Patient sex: M
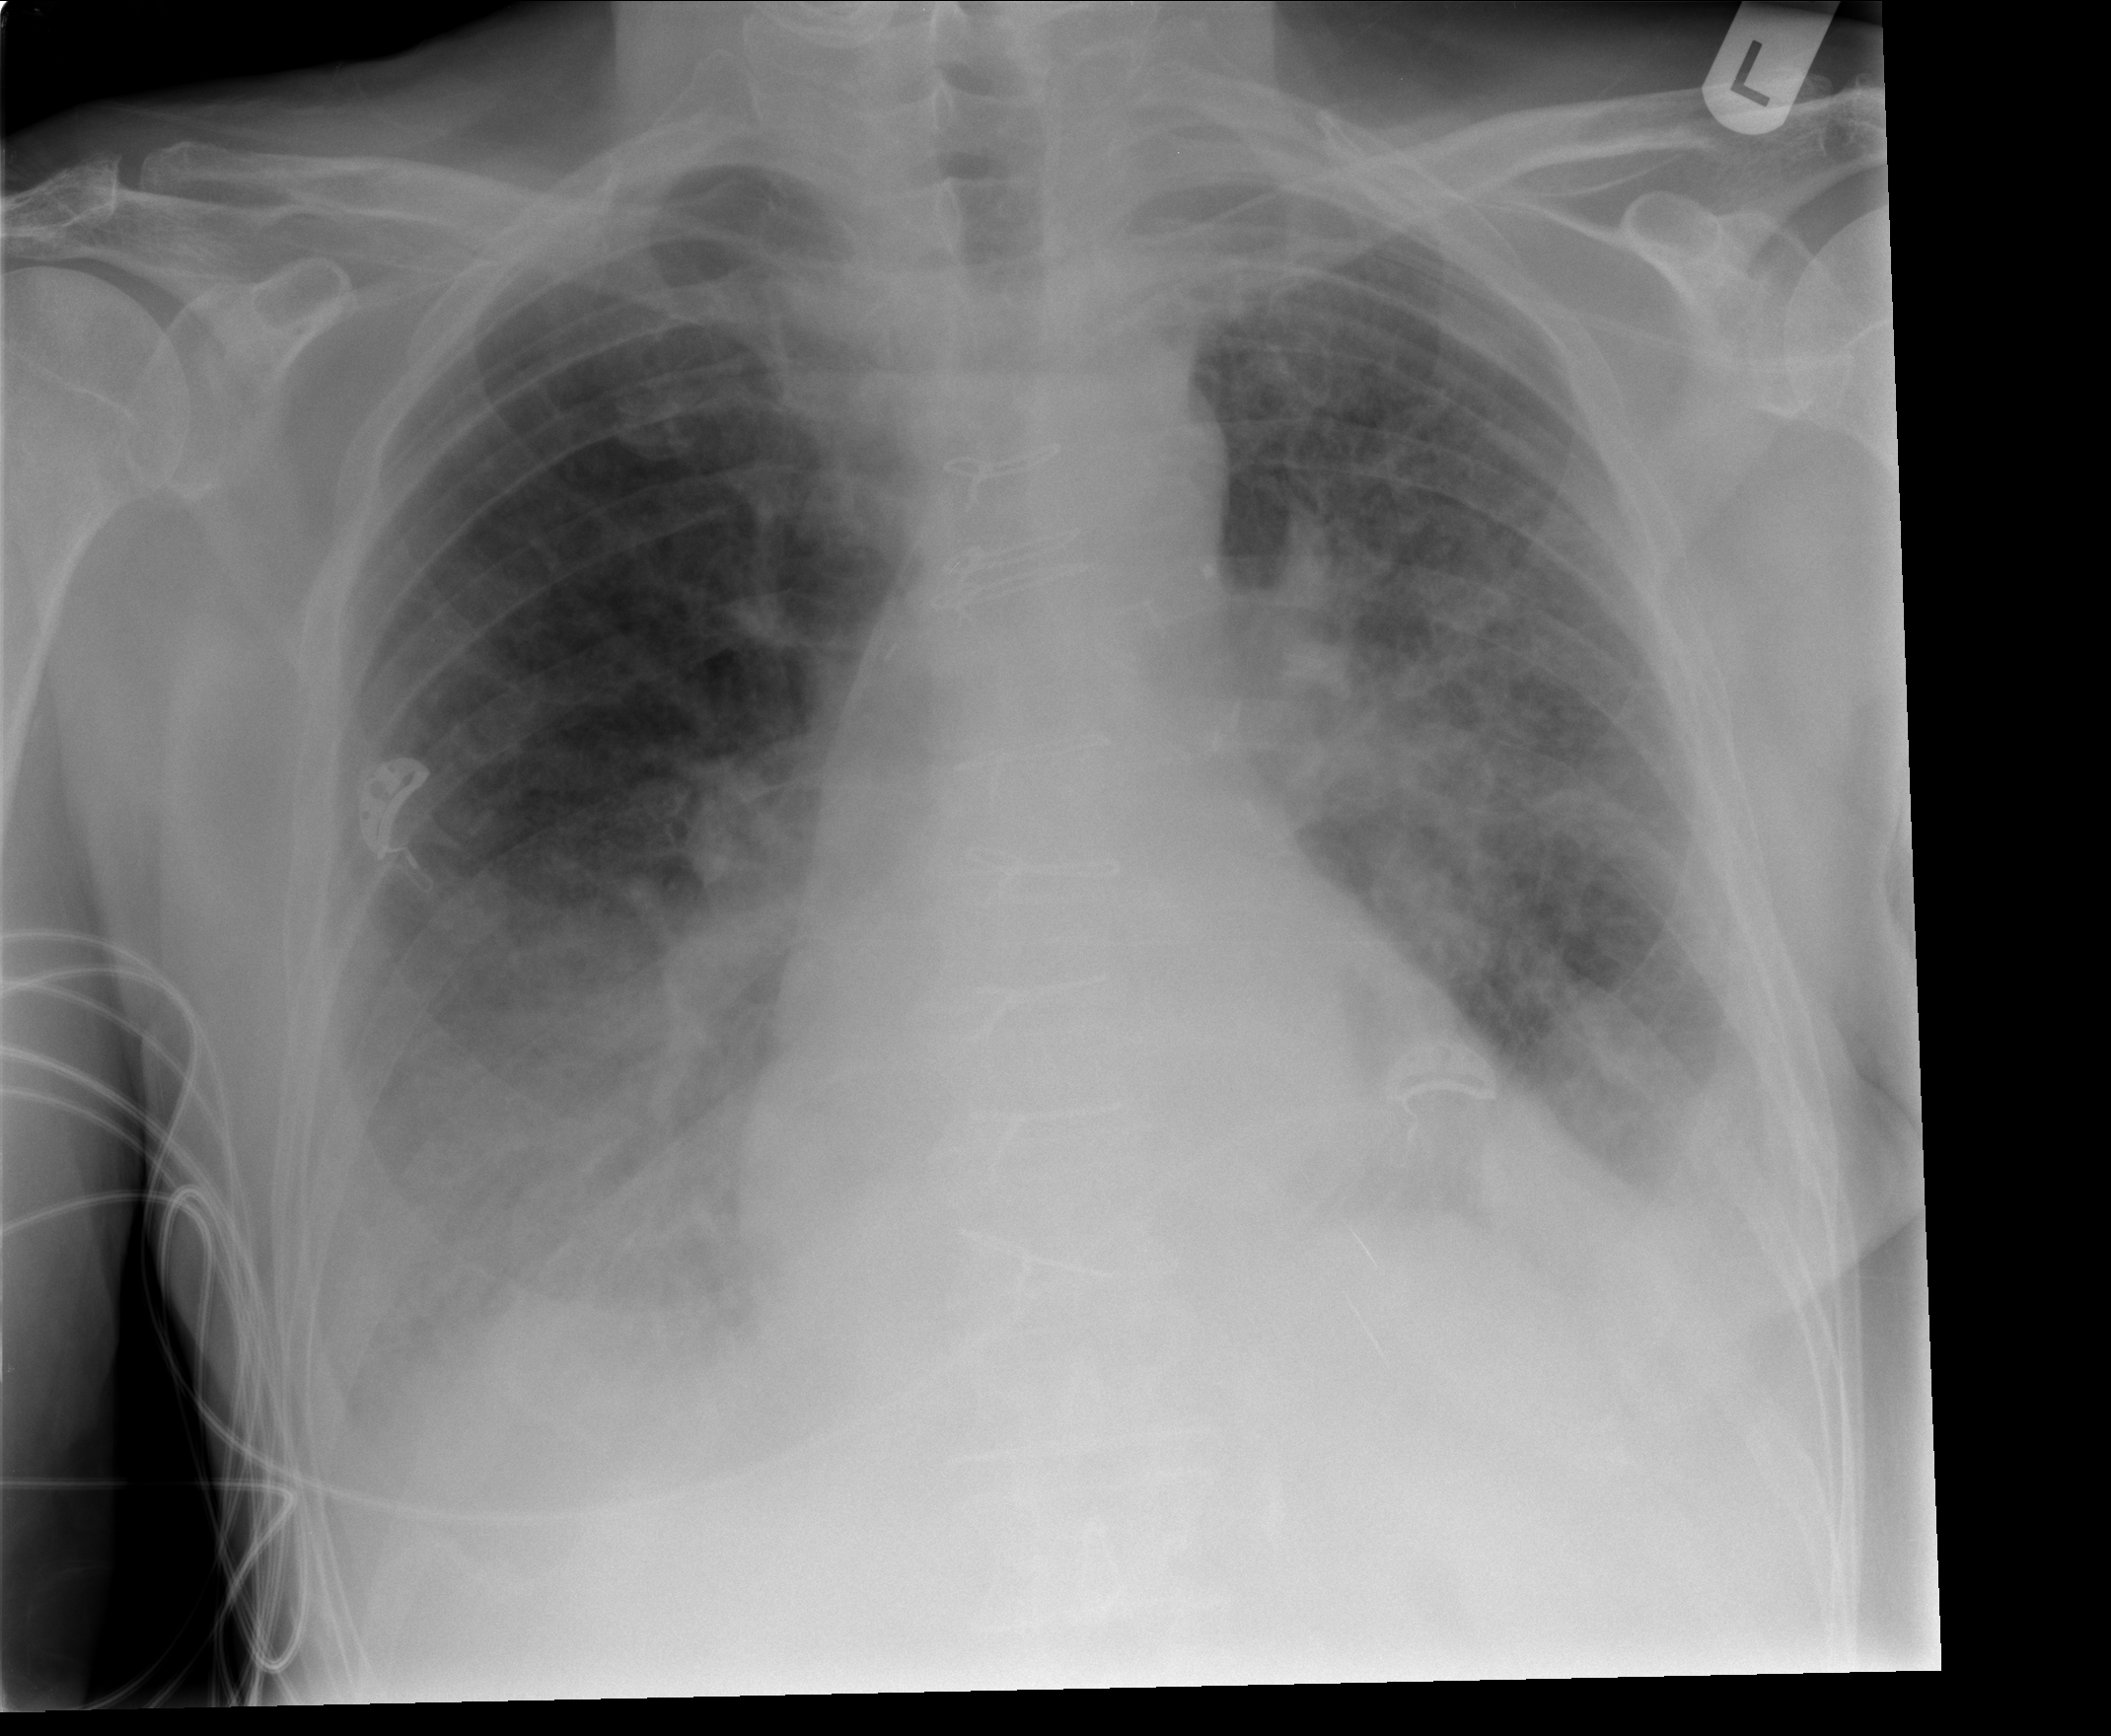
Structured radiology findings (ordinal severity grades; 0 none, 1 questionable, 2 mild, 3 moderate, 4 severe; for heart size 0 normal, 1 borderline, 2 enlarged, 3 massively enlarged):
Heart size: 2
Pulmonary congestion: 3
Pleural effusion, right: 3
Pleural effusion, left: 2
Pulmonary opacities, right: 3
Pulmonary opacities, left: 3
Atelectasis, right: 3
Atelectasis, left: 2